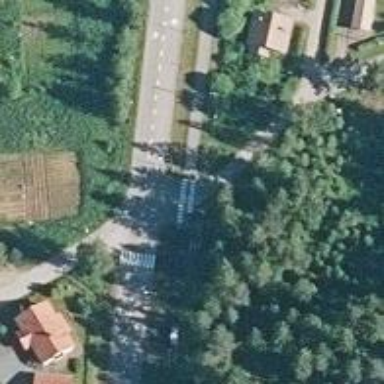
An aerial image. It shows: Cycleway.